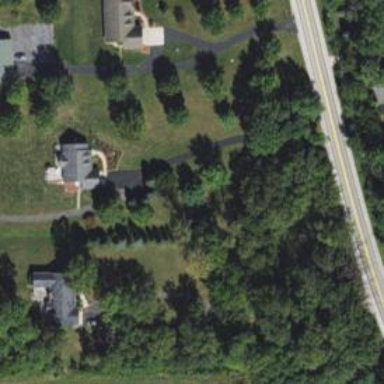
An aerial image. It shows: Driveway.